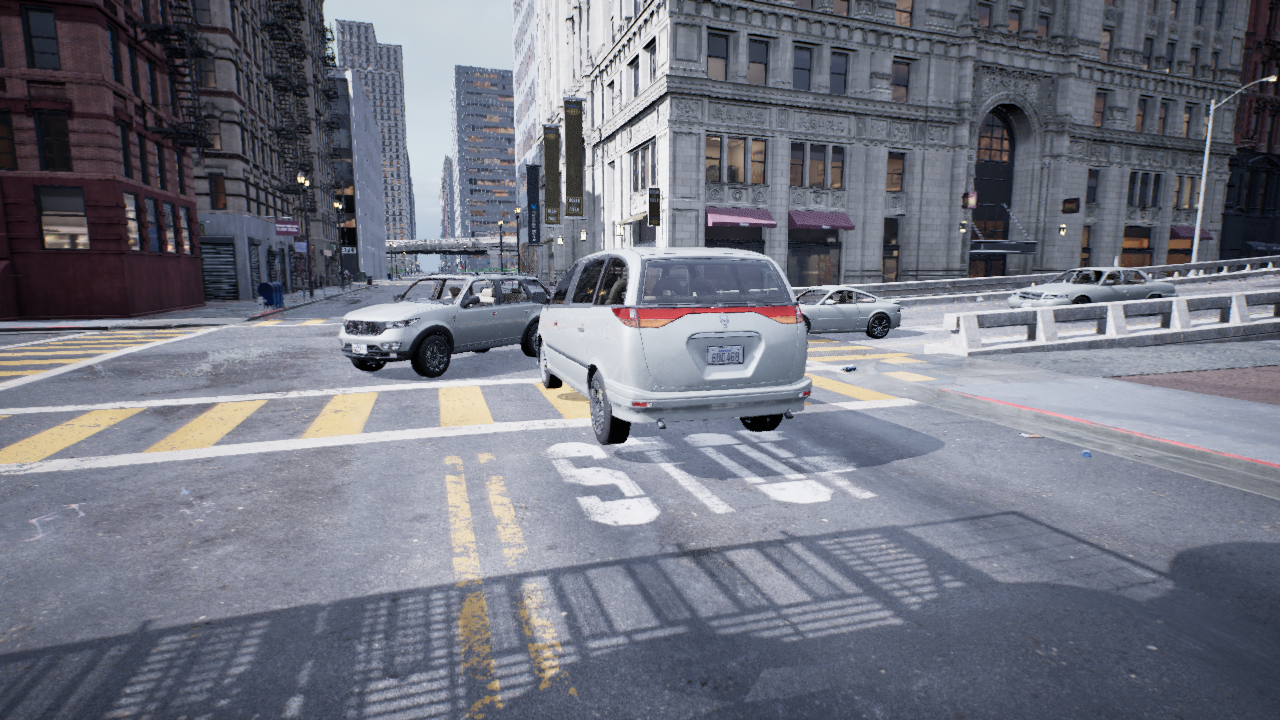
Venue: residential
Lighting: overcast
Vehicle rig: minivan